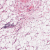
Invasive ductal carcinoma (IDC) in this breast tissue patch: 0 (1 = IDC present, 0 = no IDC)